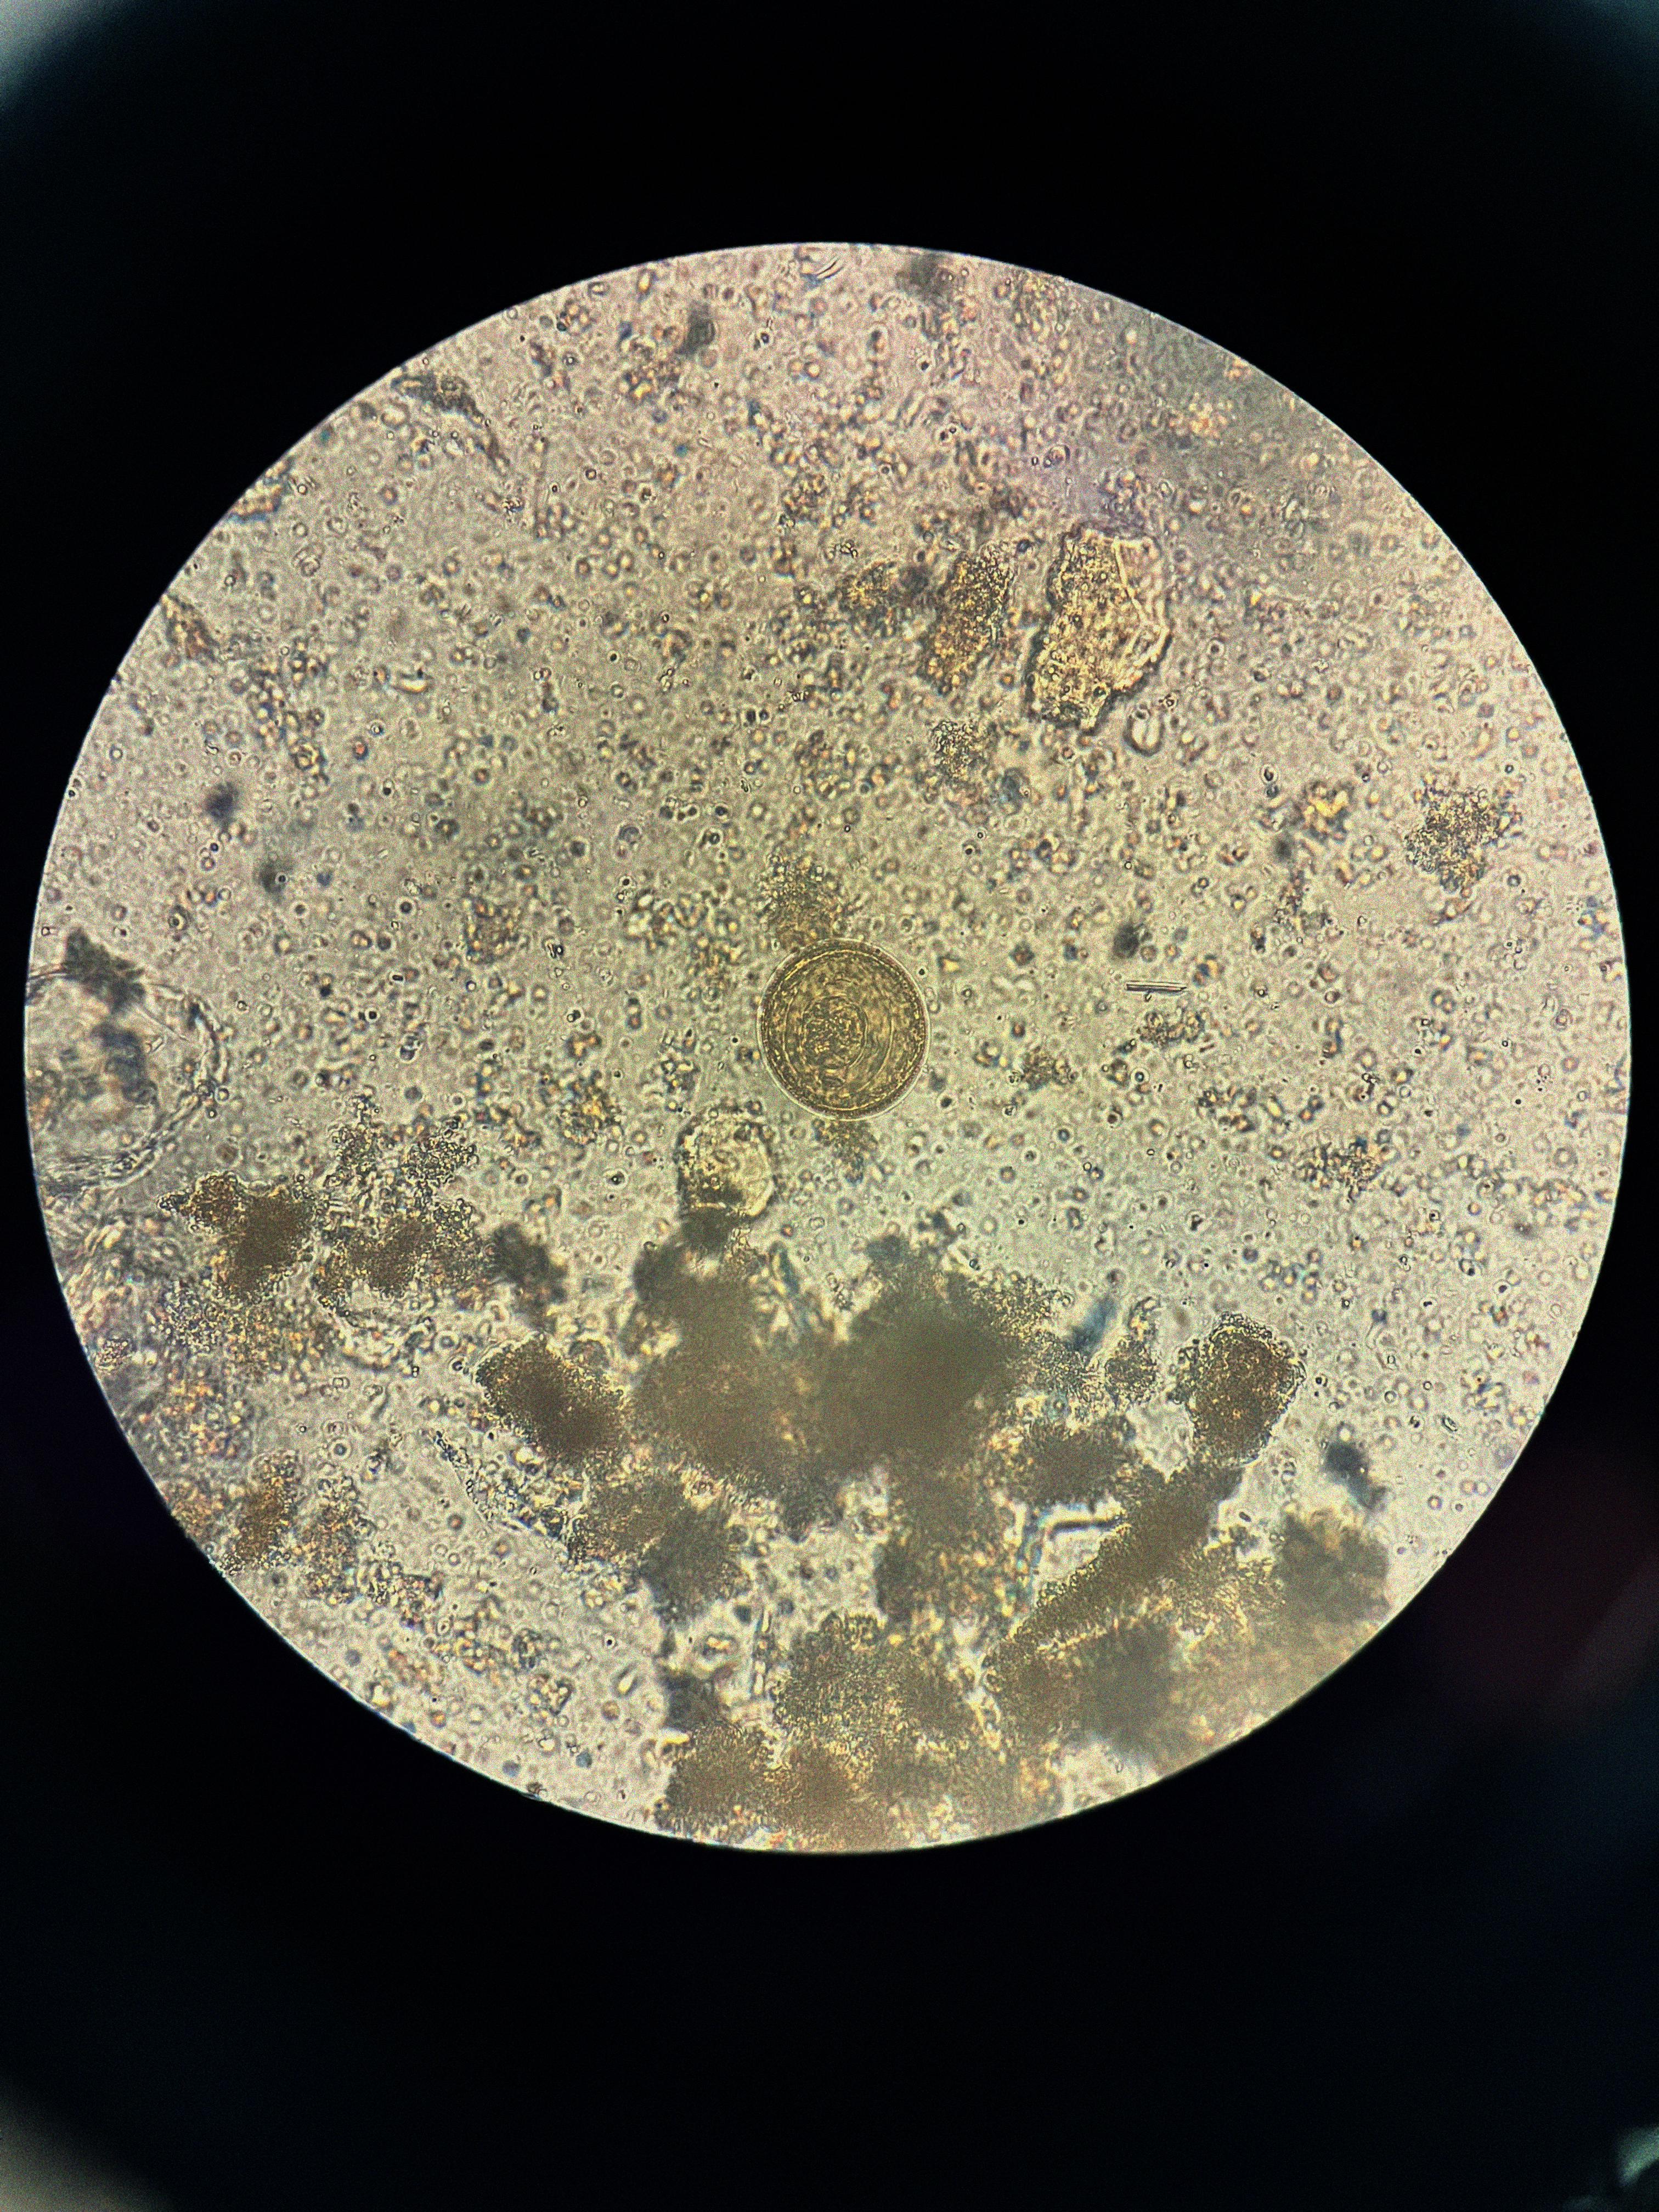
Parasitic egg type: Hymenolepis diminuta